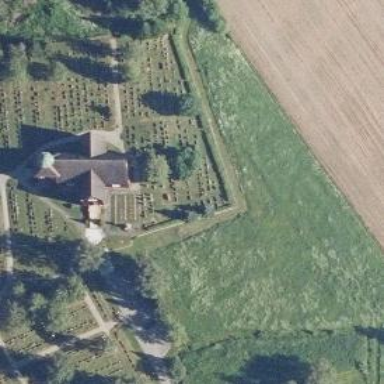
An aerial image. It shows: Historical site featuring war memorial.